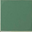
Piece: xx